Aerial crown-view tile of a tropical tree (Barro Colorado Island, Panama), acquired 20241014:
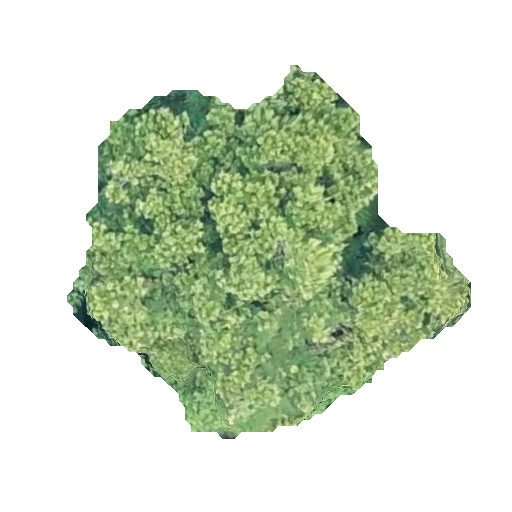
Species: Anacardium excelsum
GBIF accepted scientific name: Anacardium excelsum
Crown area: 145.786 m²